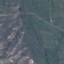
Land use / land cover class: HerbaceousVegetation